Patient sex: F
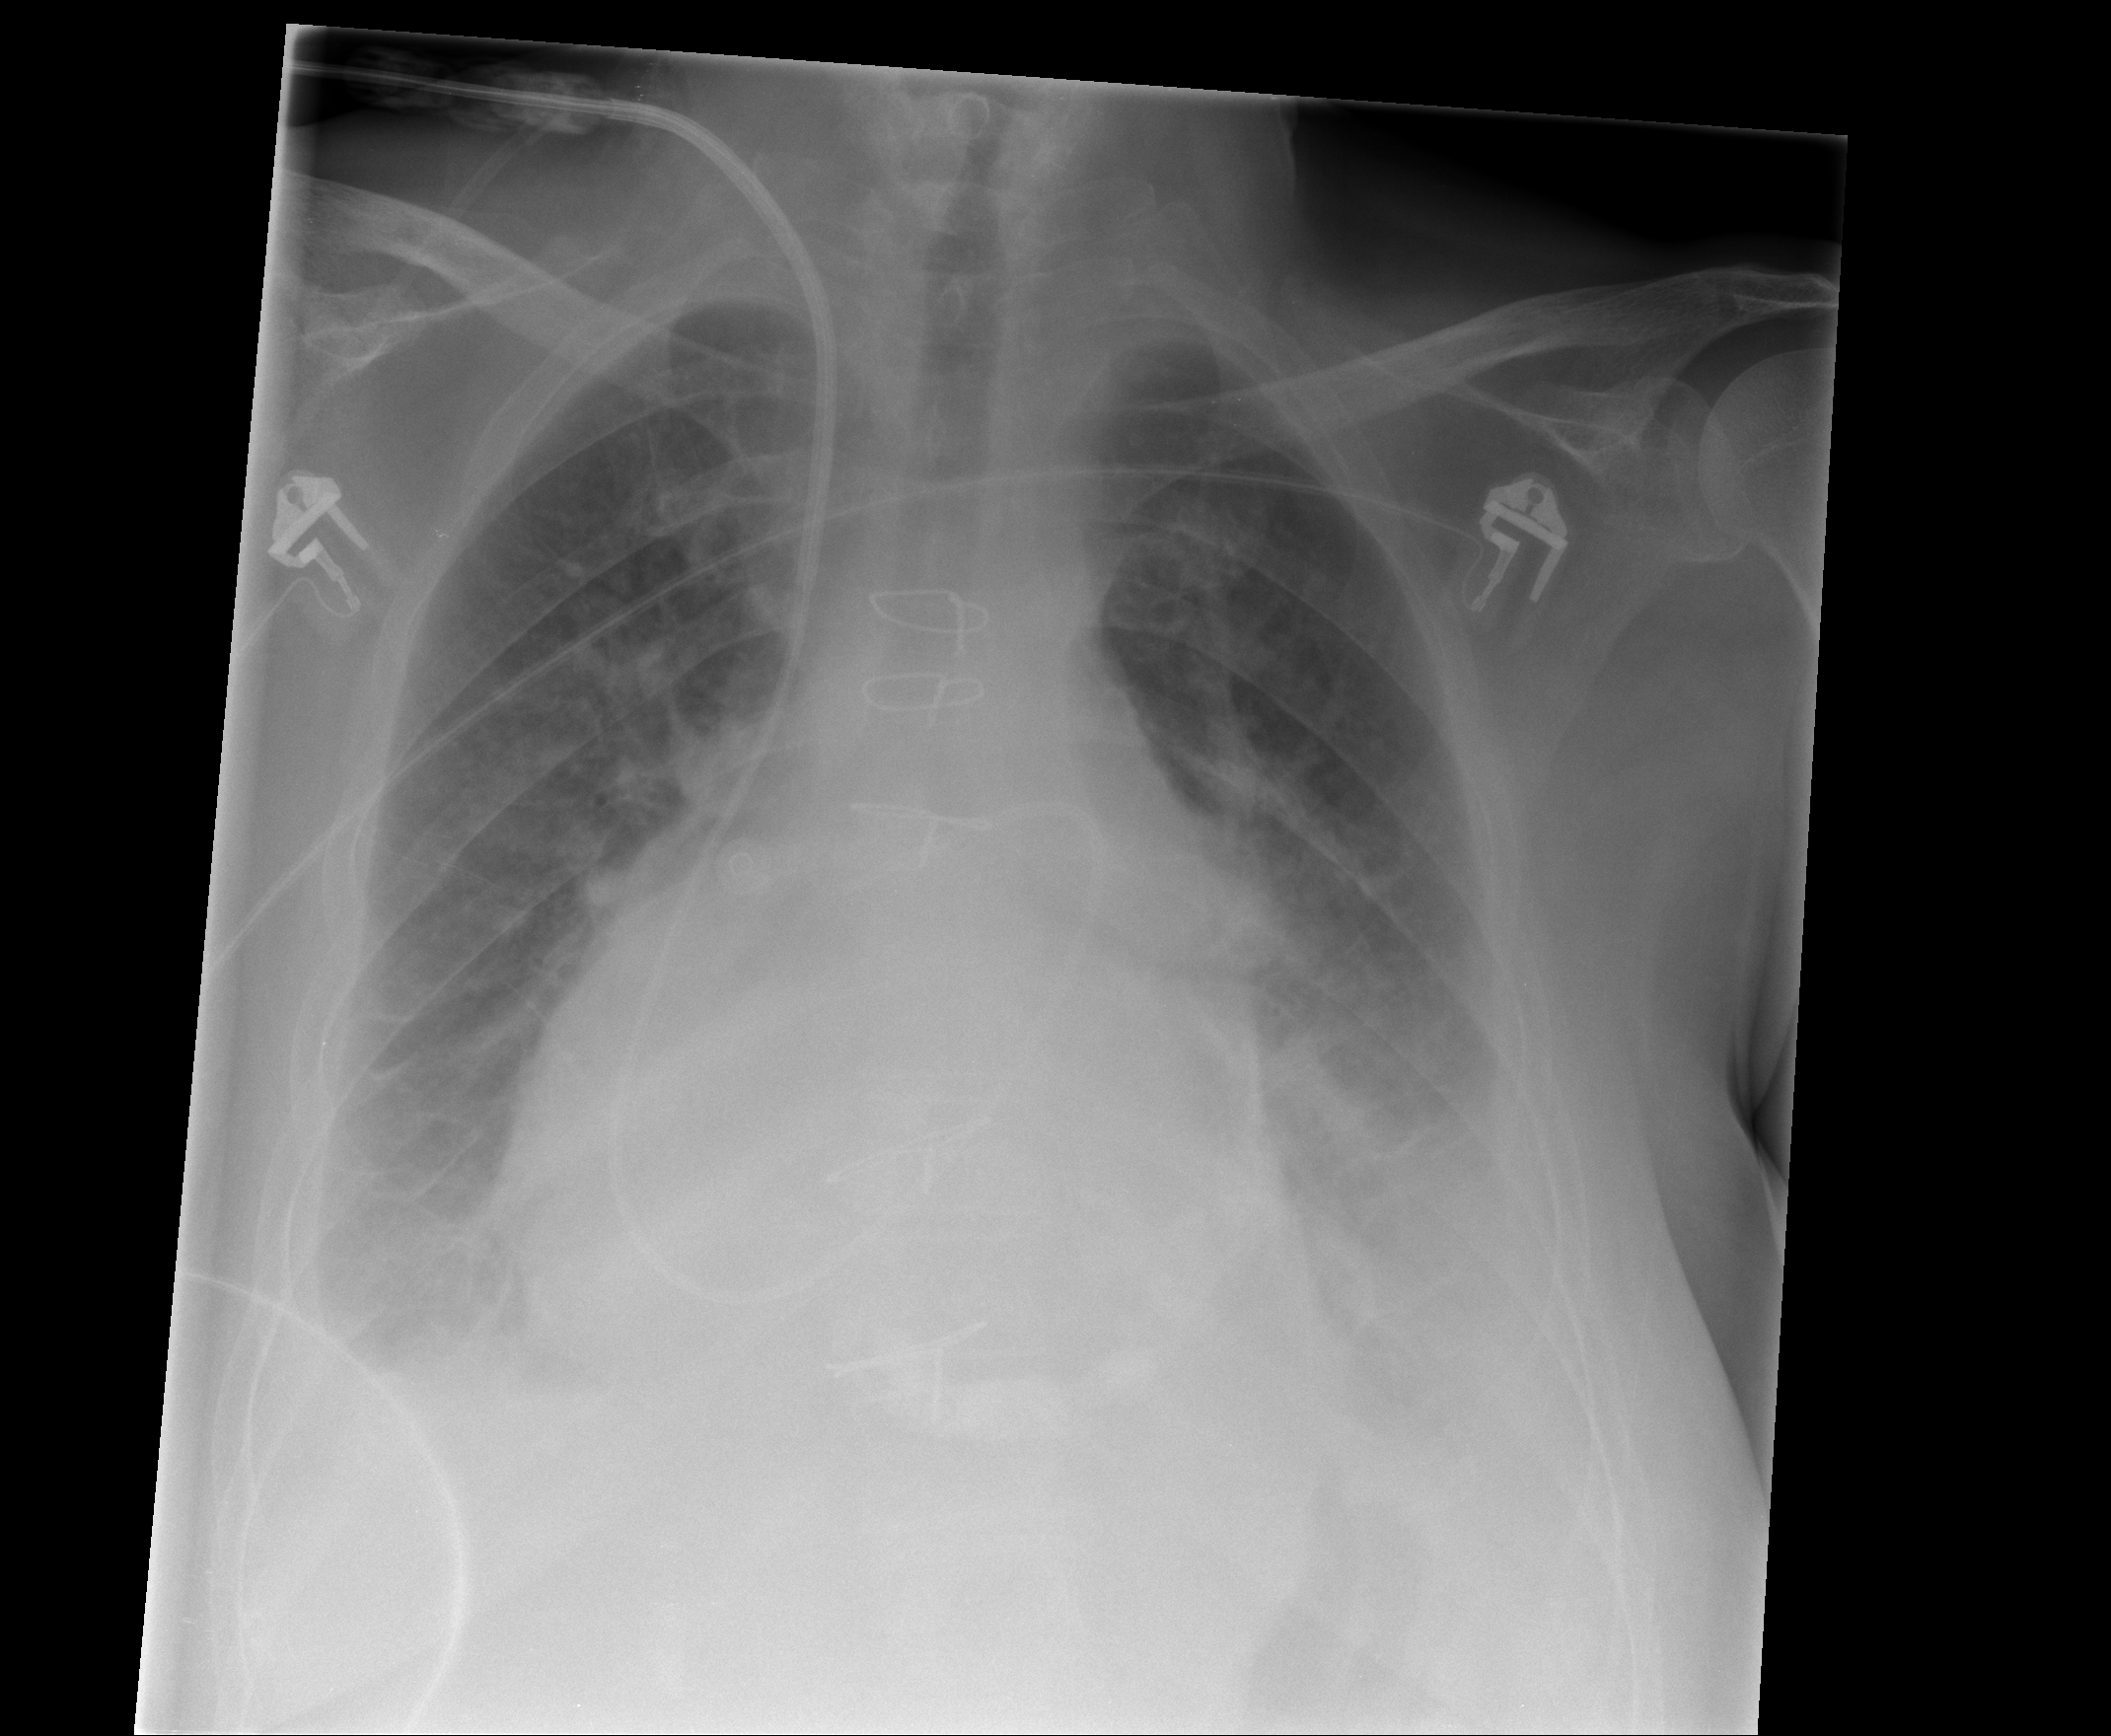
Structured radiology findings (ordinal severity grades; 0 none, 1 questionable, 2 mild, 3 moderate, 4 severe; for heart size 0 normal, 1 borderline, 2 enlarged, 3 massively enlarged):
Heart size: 3
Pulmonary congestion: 2
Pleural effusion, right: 1
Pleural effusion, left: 2
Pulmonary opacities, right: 0
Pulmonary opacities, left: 2
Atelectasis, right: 1
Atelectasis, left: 1